Interaction volume radius: 10 \u00c5
Interaction volume height: 10 \u00c5
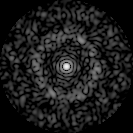
Disorder parameter: 0.8152